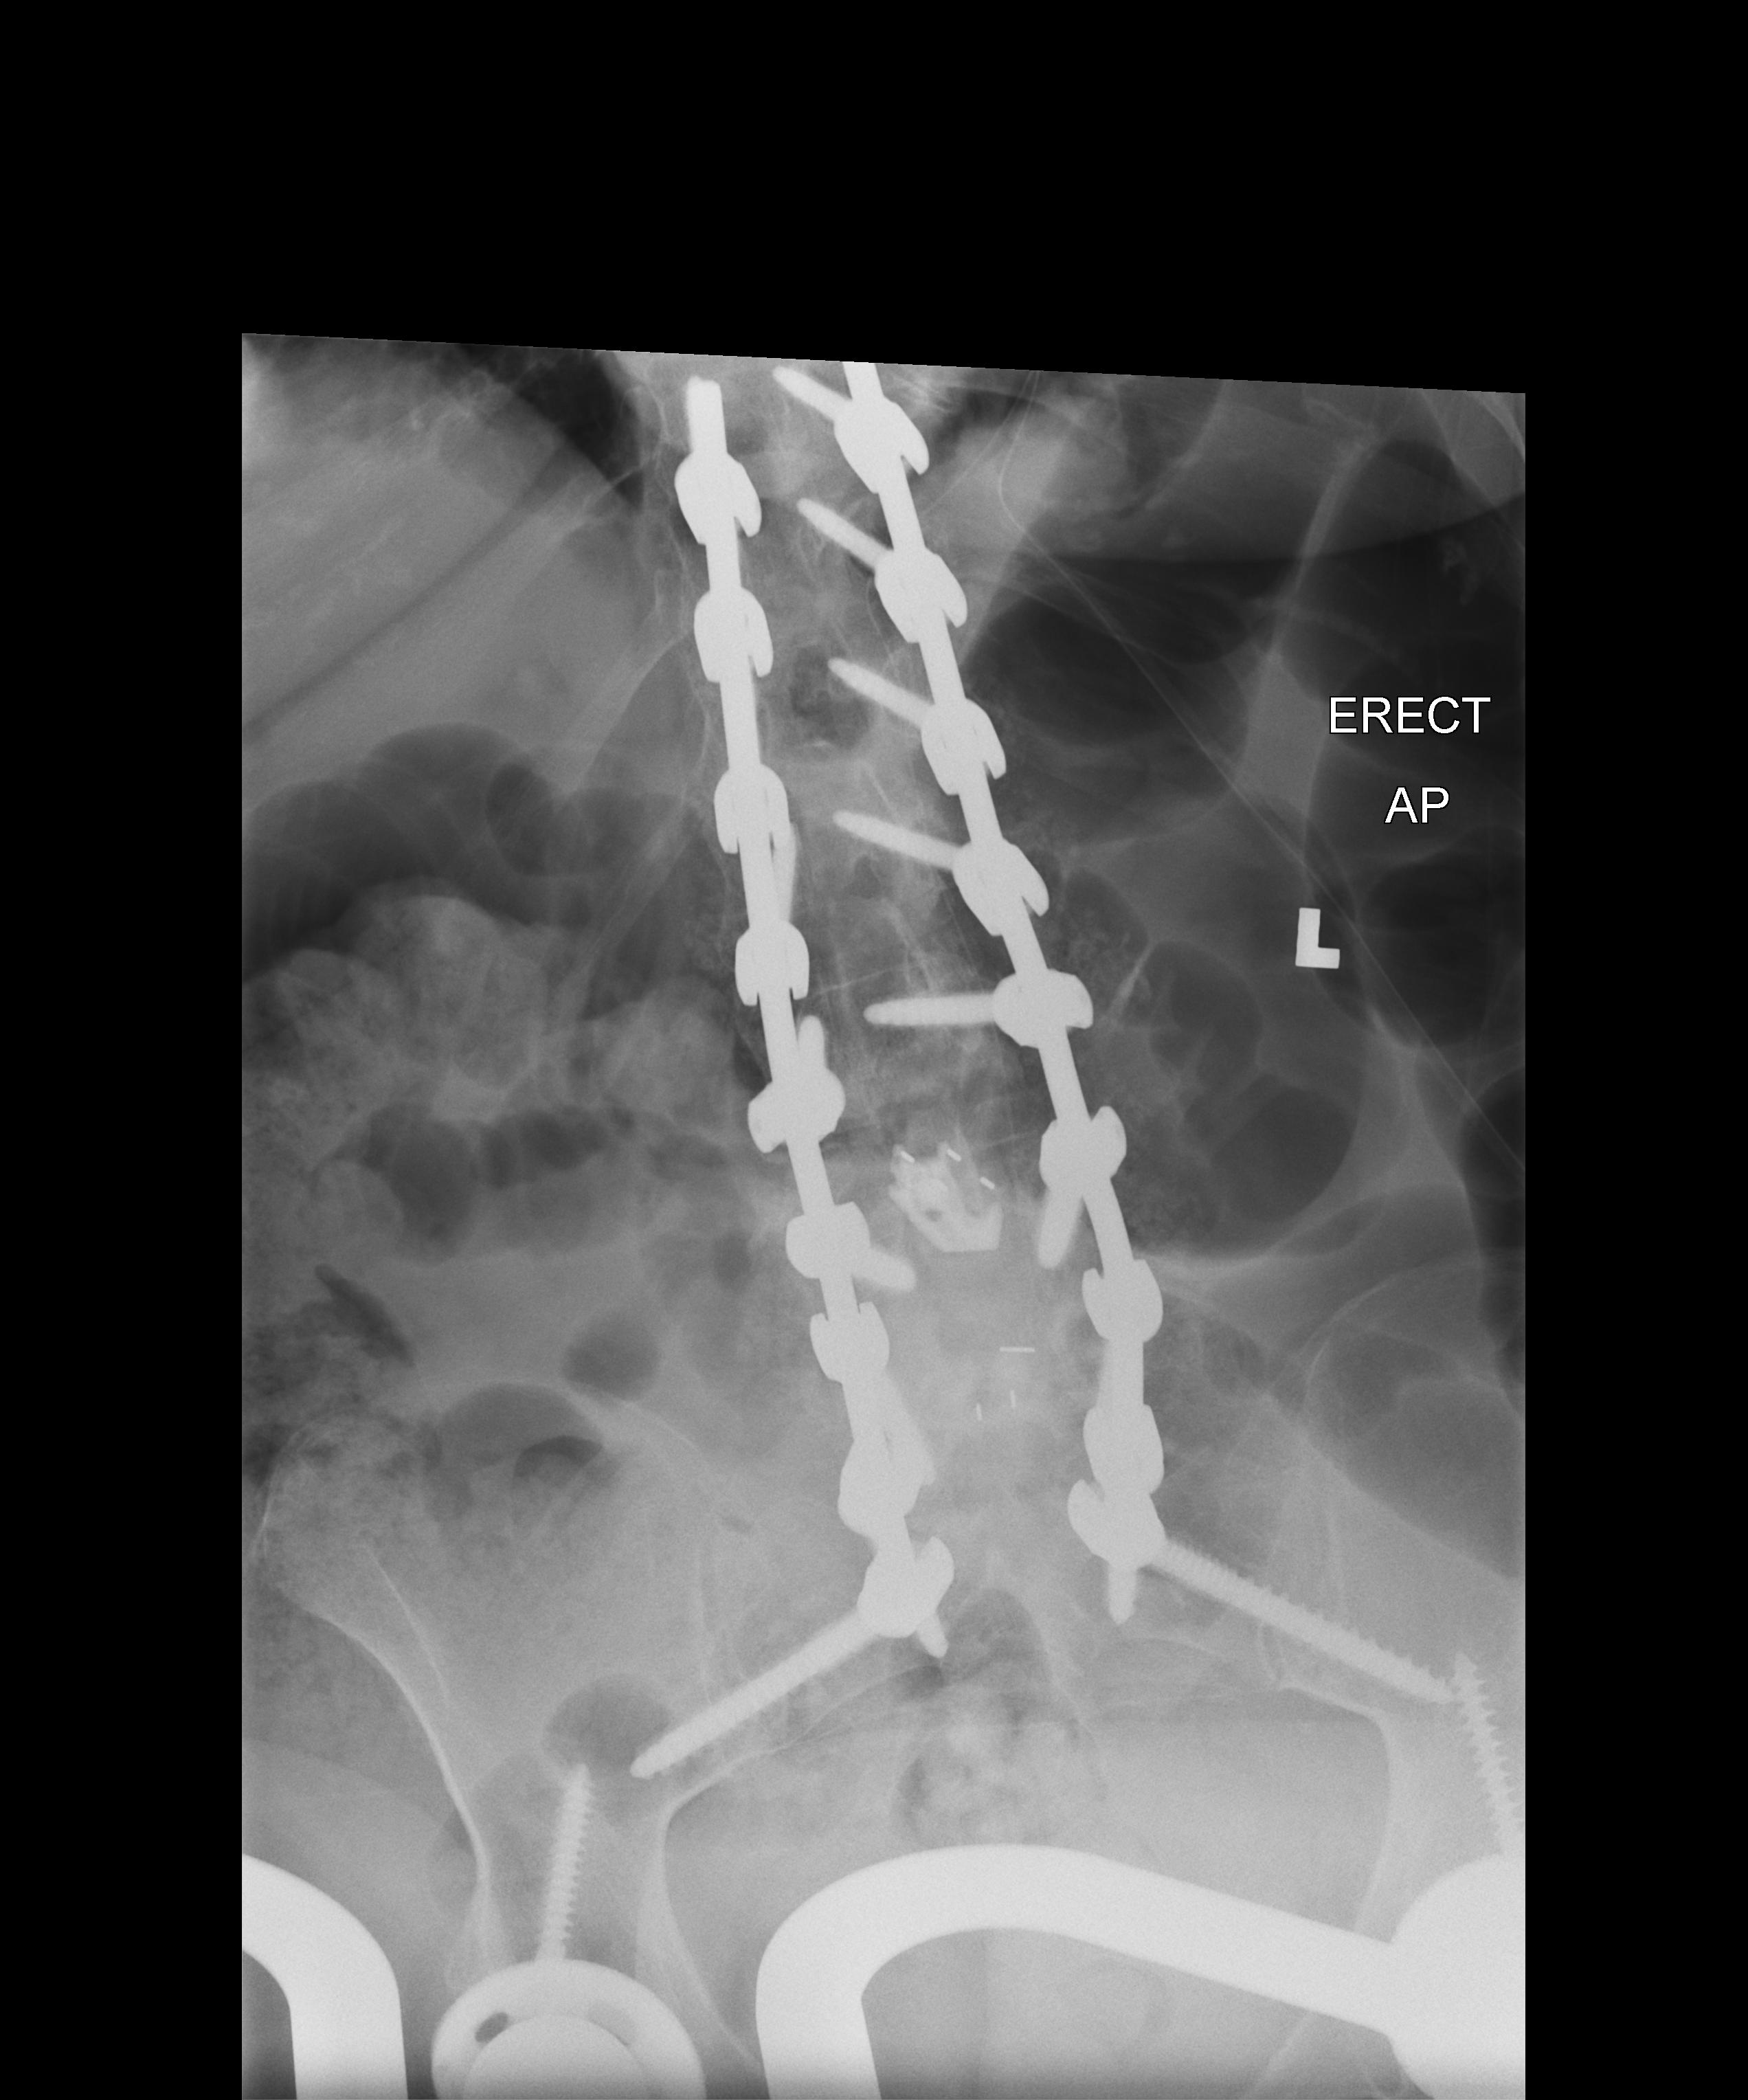
View: AP
Implant manufacturer: medtronic solera